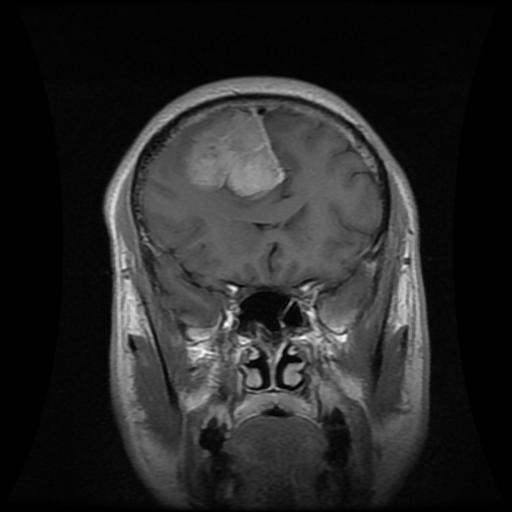
Label: meningioma